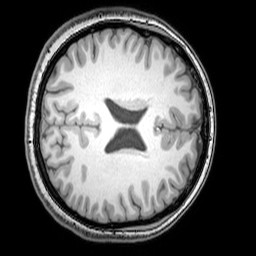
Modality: T1w
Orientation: axial
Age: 22
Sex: female
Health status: healthy
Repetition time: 0.081 s
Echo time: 0.037 s